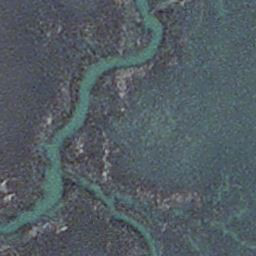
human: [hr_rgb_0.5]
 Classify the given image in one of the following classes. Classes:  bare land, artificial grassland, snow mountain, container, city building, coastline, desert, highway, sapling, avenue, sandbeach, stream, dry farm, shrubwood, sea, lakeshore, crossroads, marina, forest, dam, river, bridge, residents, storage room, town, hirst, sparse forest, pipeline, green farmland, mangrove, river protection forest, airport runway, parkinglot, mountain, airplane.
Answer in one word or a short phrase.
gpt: stream